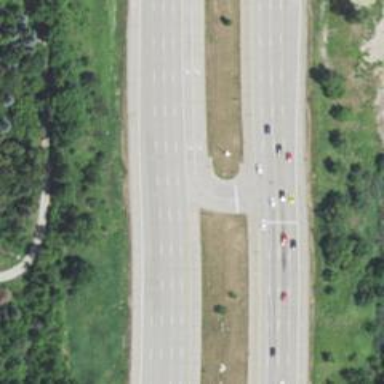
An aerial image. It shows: Trunk link highway.